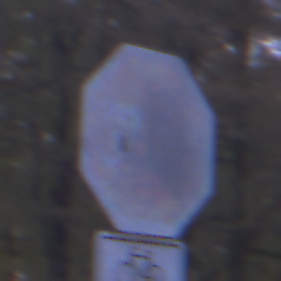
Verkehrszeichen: Stop
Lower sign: RichtungsangabeDurchPfeile9
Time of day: Night
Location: Outdoor (Suburban)
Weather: PartlyCloudy
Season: NotSpecified
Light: Artificial